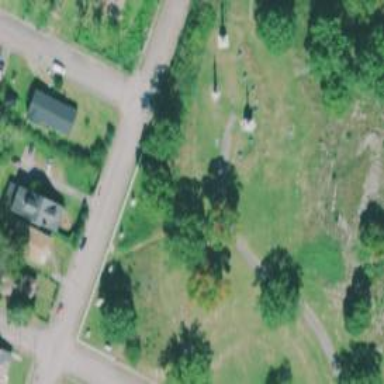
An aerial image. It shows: Memorial site with historic significance.